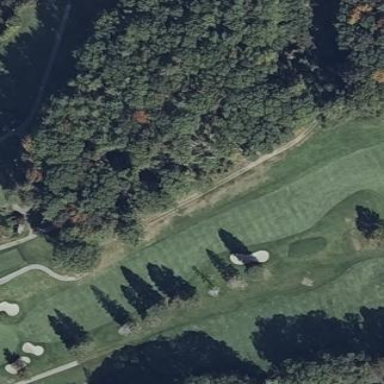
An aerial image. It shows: Golf fairway surrounded by grass.